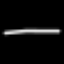
Label: line